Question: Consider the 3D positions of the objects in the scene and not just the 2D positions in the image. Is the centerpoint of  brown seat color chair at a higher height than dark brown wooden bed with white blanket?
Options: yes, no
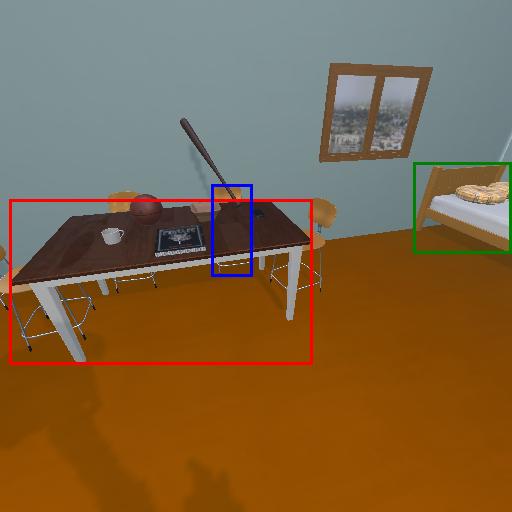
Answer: yes